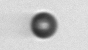
Label: bead